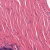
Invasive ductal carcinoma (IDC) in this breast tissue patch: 0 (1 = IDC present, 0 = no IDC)